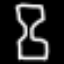
Label: hourglass